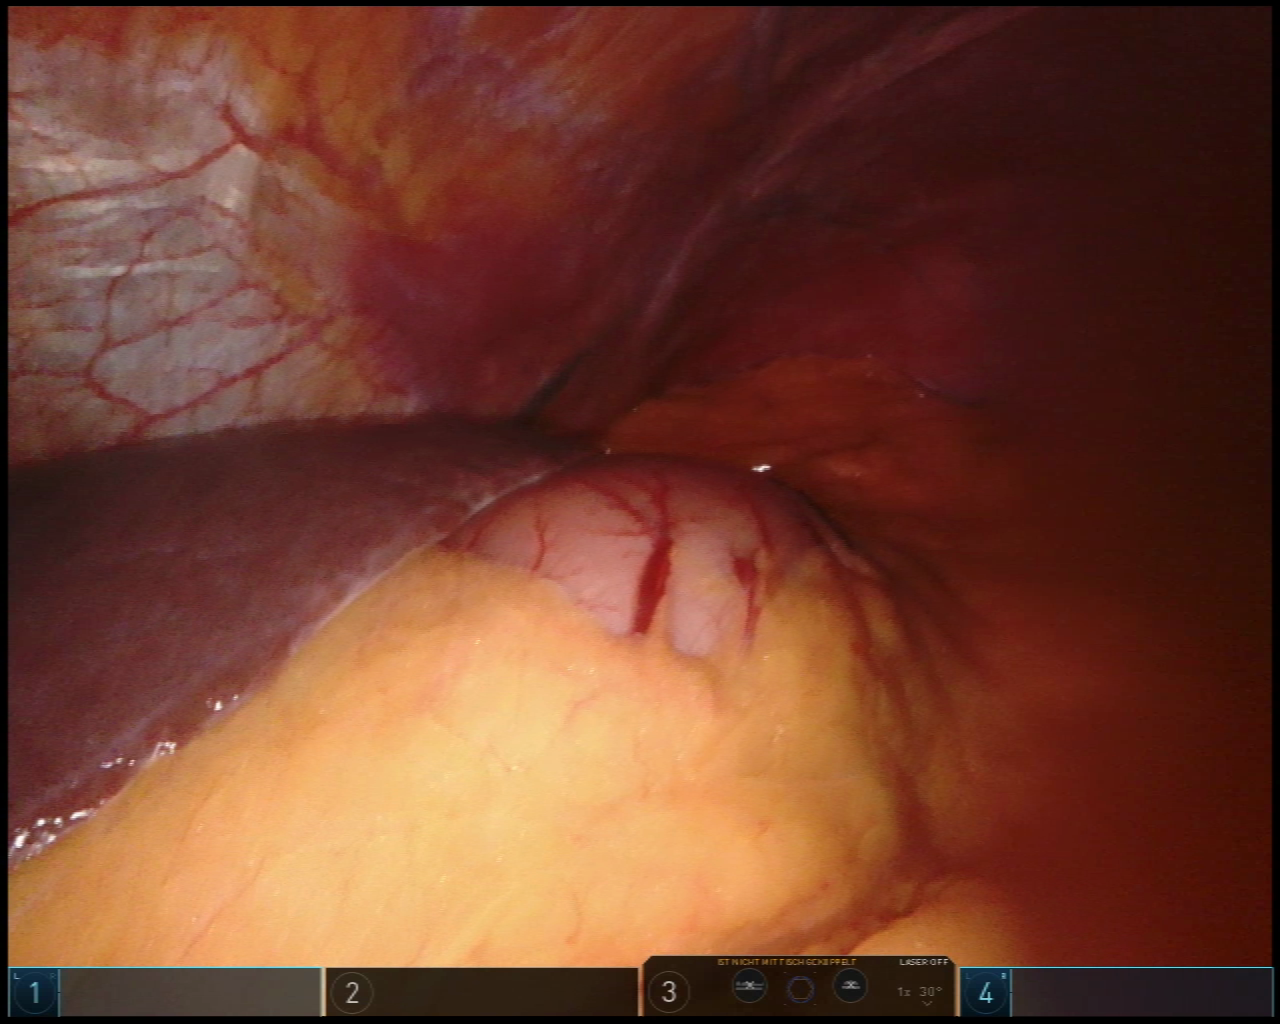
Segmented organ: liver
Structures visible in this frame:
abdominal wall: yes
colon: no
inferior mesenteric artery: no
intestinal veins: no
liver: yes
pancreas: no
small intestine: no
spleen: no
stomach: yes
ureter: no
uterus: no
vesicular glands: no